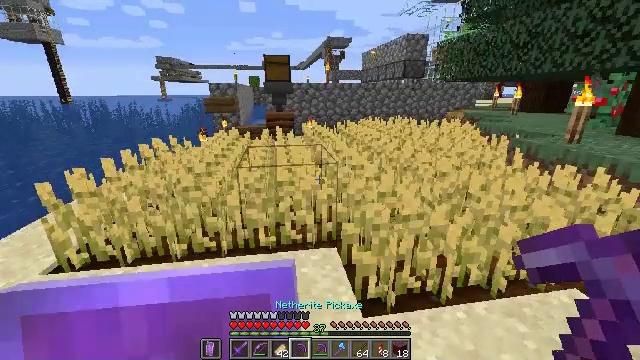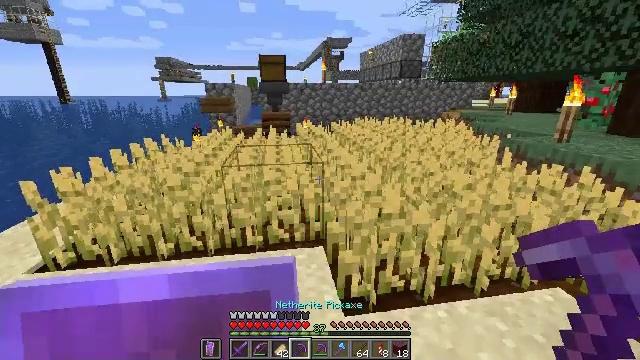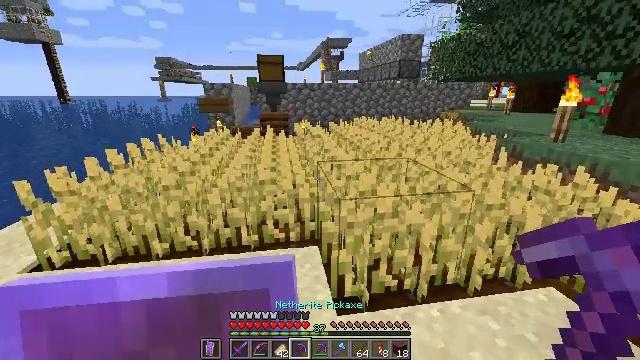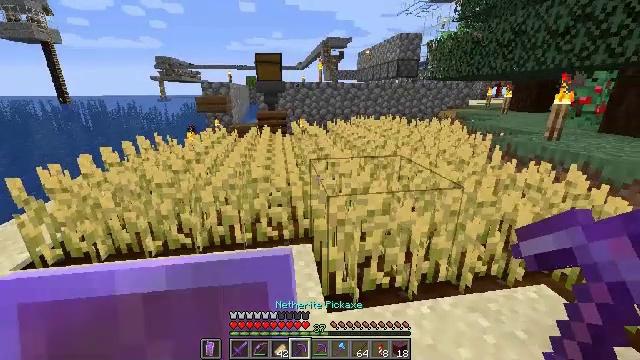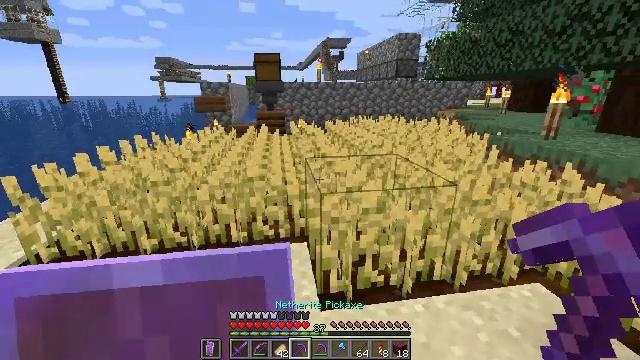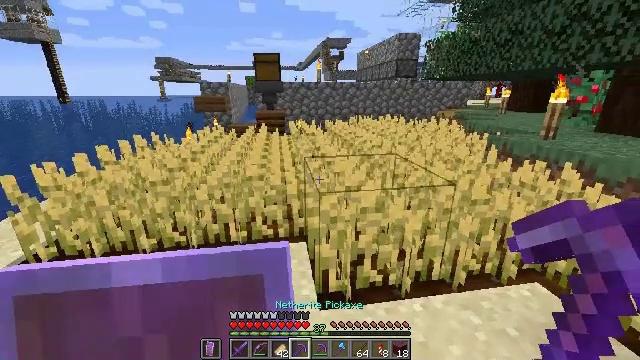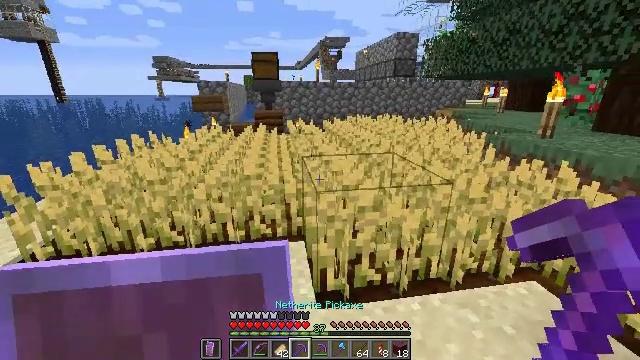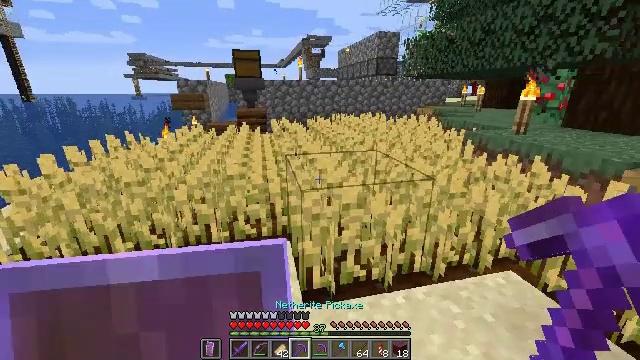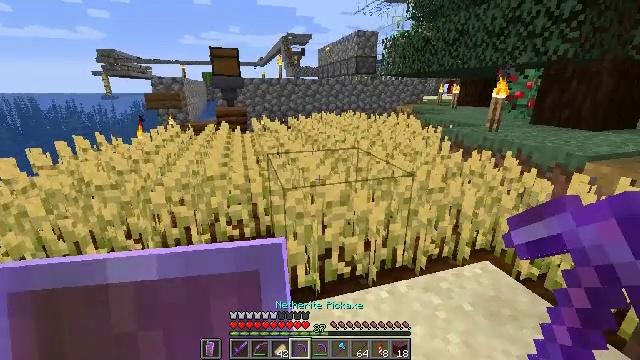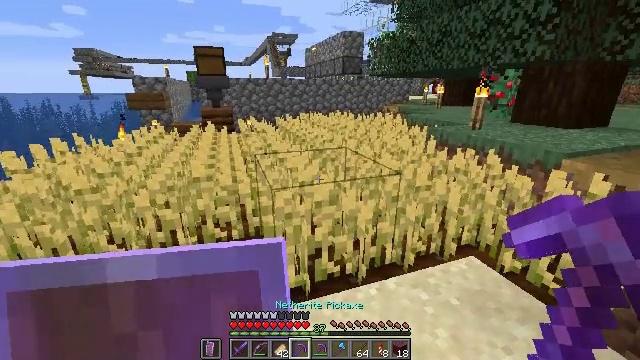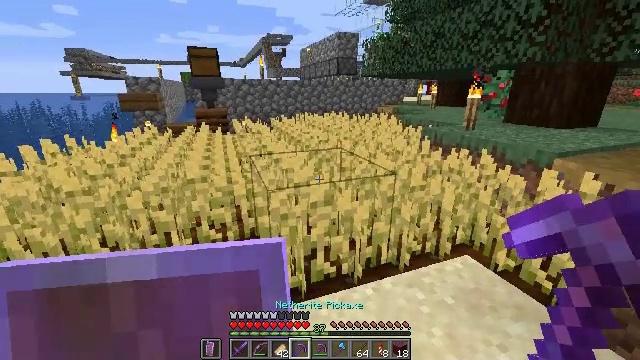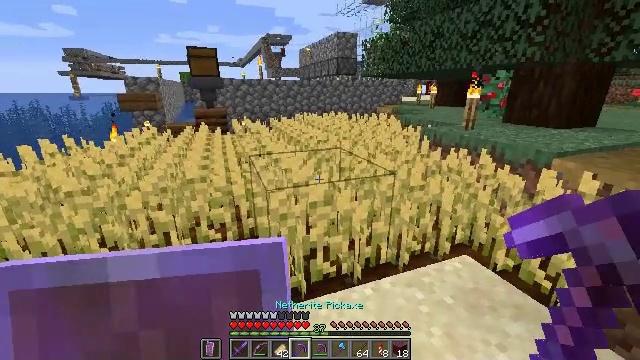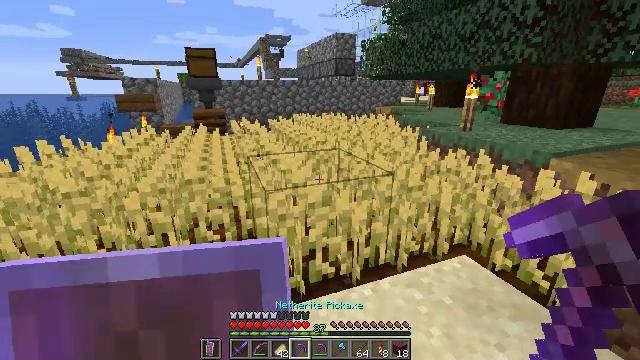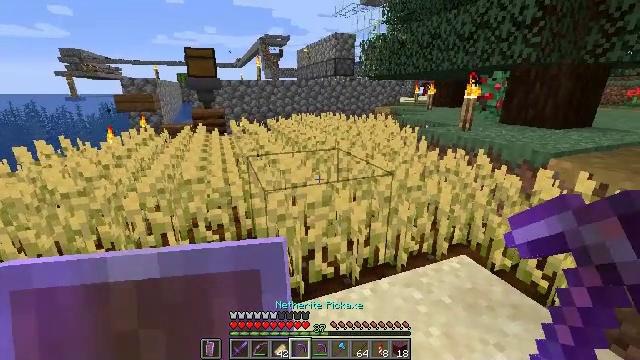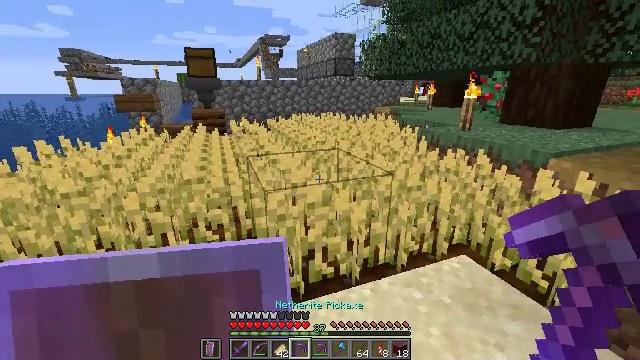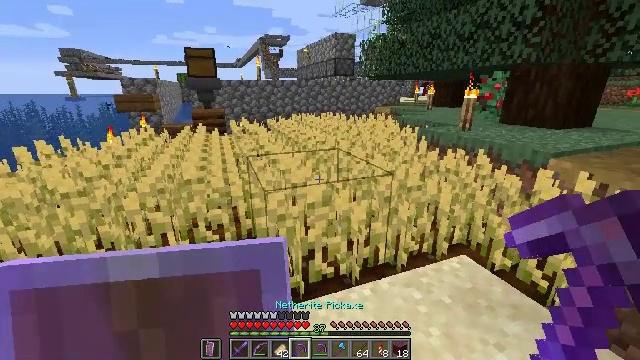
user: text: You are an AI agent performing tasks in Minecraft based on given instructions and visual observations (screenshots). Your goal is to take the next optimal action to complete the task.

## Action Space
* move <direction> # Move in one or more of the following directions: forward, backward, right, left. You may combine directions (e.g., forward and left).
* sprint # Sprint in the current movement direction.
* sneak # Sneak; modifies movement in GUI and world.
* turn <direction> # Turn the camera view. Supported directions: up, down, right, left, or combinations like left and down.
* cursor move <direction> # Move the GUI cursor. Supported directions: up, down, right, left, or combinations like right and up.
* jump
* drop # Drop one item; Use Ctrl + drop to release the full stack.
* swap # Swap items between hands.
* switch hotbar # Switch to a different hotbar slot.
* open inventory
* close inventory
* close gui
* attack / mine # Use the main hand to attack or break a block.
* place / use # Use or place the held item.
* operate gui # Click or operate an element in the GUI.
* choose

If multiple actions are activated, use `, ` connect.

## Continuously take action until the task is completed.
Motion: motion action
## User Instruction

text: Harvest wheat from the field.
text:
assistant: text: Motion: no_op
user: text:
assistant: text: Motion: no_op
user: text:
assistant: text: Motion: no_op
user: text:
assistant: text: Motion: no_op
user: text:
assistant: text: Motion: no_op
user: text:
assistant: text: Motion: no_op
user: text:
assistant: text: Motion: turn right
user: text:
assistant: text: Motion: turn right
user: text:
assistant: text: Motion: turn right
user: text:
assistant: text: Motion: turn right
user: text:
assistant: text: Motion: no_op
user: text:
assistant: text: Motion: no_op
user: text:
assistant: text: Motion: no_op
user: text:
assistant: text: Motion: no_op
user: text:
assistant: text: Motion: no_op
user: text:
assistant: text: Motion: no_op
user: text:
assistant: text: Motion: no_op
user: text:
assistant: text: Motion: move forward, attack / mine
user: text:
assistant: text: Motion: move forward, turn left, attack / mine
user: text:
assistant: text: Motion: move forward, turn left and up, attack / mine
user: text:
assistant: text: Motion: move forward, turn left and up, attack / mine
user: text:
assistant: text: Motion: move forward and move left, turn left, attack / mine
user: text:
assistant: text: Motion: move forward and move left, turn left and down, attack / mine
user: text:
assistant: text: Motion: move forward and move left, turn left and down, attack / mine
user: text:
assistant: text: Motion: move forward and move left, turn left, attack / mine
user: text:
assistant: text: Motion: move forward and move left, turn left, attack / mine
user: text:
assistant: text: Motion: move forward and move left, attack / mine
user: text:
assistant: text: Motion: move forward and move left, attack / mine
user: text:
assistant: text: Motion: move forward and move right, turn right and down, attack / mine
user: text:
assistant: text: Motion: move right, turn right, attack / mine